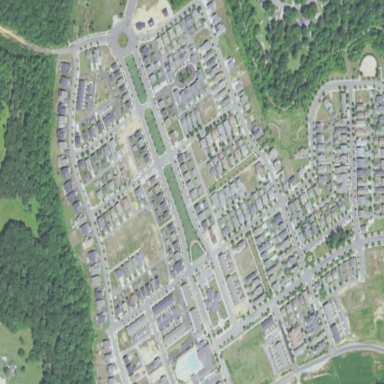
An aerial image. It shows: Residential neighbourhood.